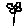
Label: flower